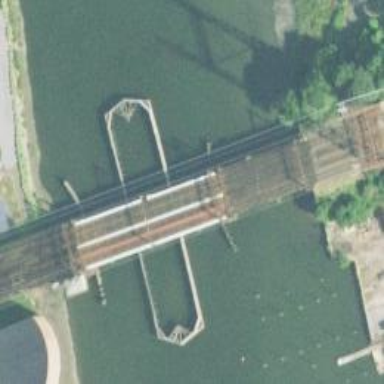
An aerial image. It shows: Swing bridge for railways with electrified contact lines.